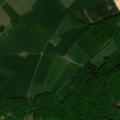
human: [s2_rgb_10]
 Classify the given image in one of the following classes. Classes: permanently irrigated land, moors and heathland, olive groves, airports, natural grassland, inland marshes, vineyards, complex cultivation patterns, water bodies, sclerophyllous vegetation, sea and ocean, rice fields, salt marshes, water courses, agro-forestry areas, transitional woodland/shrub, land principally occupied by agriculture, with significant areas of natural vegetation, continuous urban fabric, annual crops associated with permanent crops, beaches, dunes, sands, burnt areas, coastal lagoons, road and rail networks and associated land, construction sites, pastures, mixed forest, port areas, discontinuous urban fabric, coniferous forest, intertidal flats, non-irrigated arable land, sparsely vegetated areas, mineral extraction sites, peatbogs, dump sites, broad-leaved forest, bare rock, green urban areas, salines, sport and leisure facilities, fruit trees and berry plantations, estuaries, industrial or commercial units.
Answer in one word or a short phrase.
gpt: pastures, complex cultivation patterns, broad-leaved forest